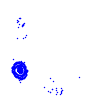
Particle: proton